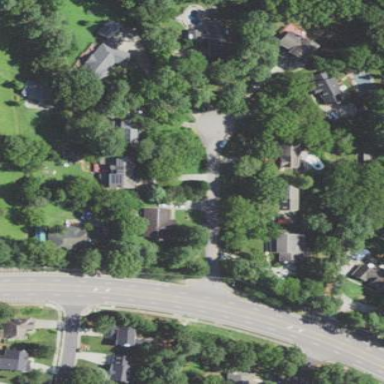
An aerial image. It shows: Residential neighbourhood.